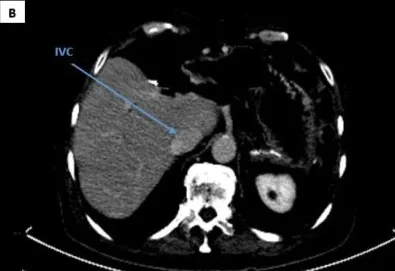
MRI, nine weeks prior to the therapy, revealing the metastatic mass in the liver with an impending IVC compression (IVC diameter: 18.4 x 8.1 mm).
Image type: radiology (ct)